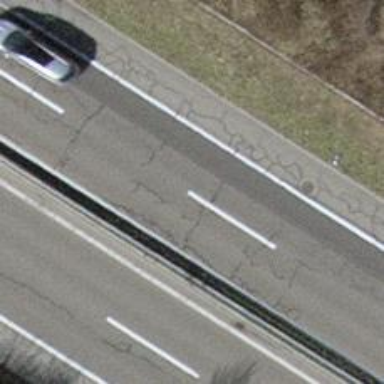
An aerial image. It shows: Asphalt motorway.